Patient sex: F
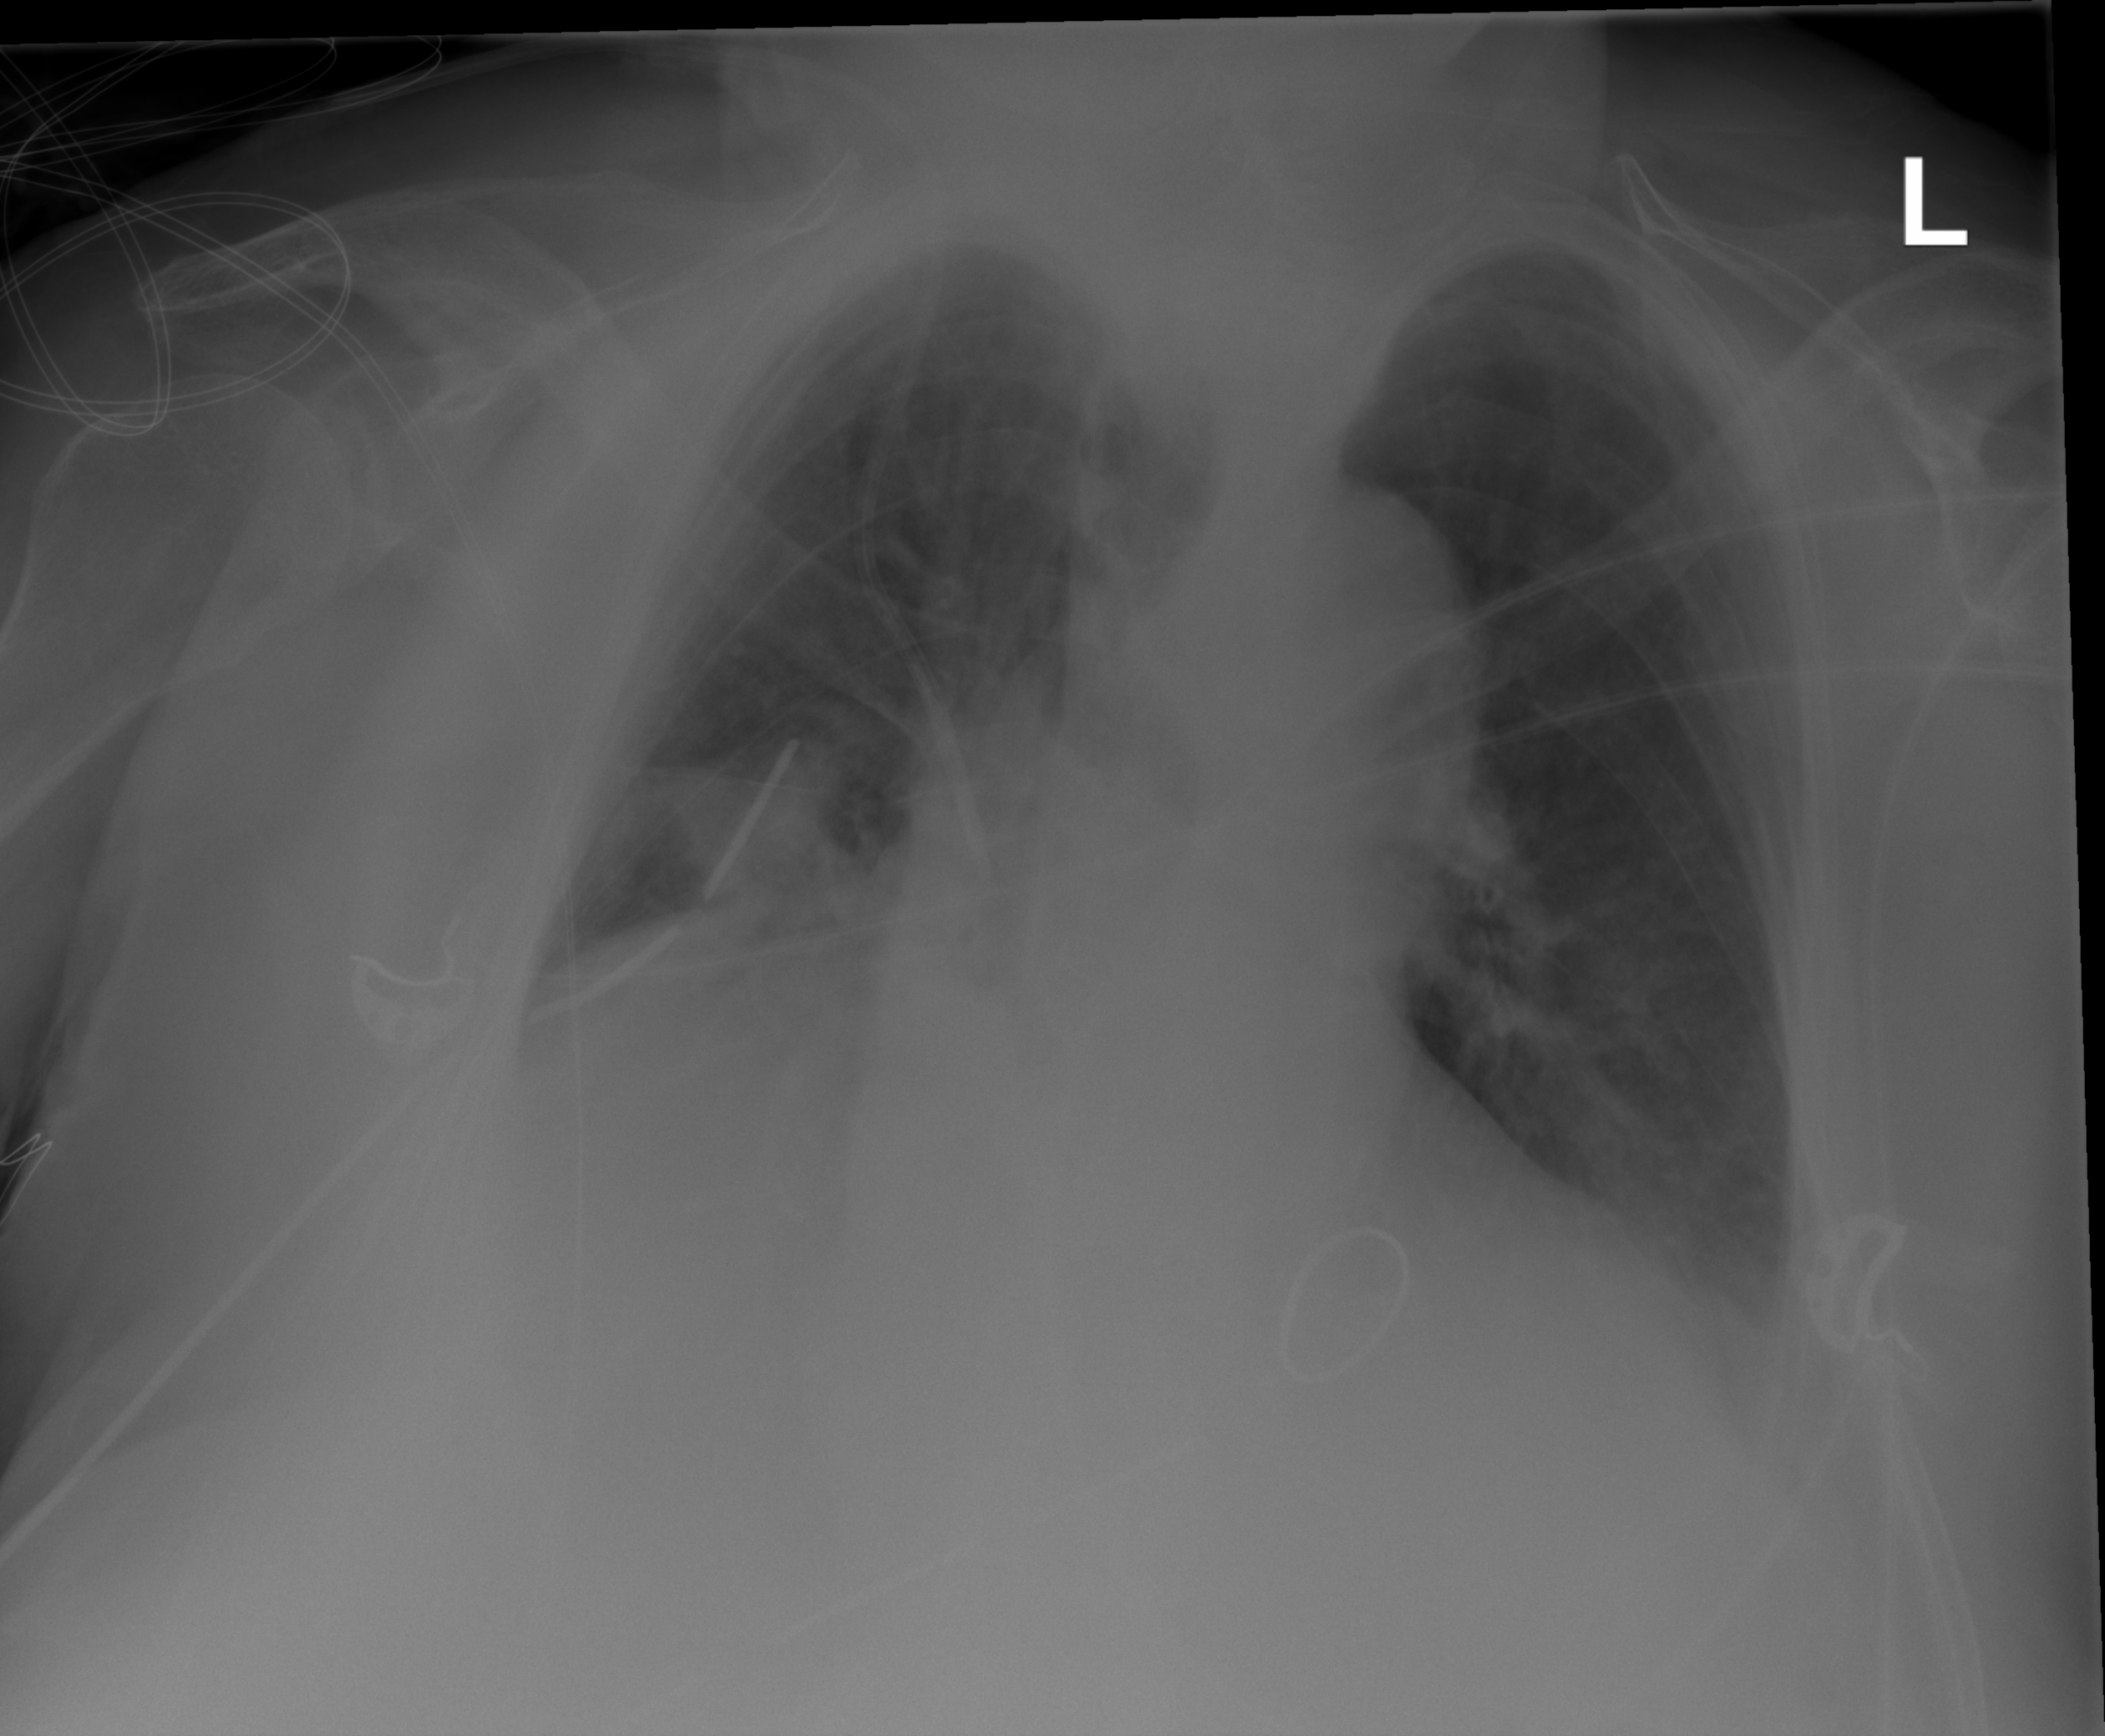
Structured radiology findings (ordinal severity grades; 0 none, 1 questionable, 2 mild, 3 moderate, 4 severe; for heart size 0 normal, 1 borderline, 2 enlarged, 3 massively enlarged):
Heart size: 1
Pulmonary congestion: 0
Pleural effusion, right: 2
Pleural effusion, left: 2
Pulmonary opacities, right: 0
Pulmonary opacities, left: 0
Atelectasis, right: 2
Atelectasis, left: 0